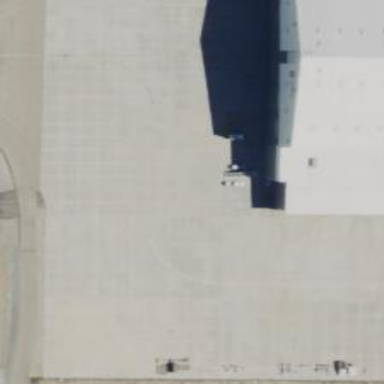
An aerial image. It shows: Apron at the airport.